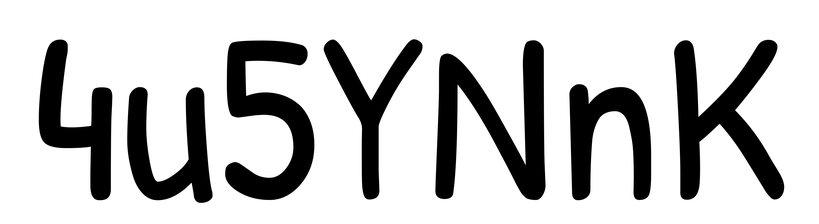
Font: PatrickHand-Regular